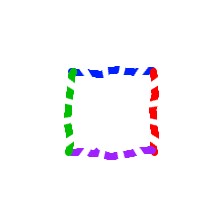
Shape: square